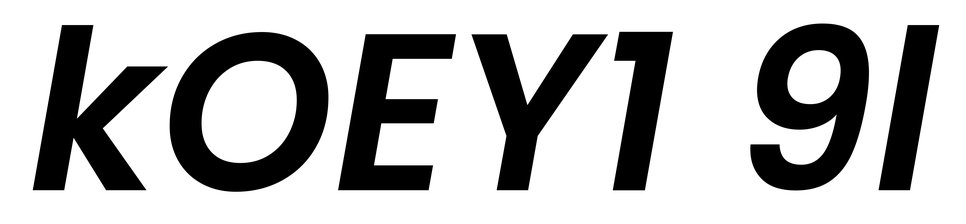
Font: Poppins-SemiBoldItalic